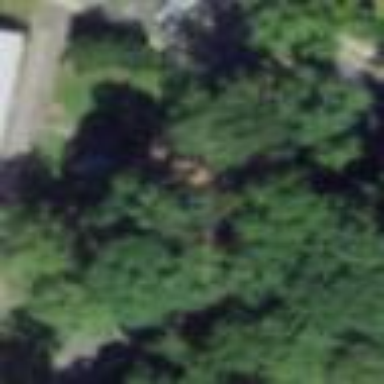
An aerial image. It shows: Unpaved playground area.